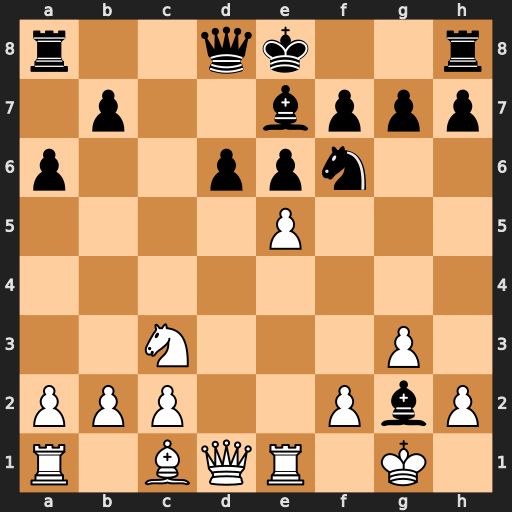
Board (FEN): r2qk2r/1p2bppp/p2ppn2/4P3/8/2N3P1/PPP2PbP/R1BQR1K1
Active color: w
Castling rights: kq
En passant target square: -
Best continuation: exf6 Bxf6 Kxg2 Bxc3 bxc3